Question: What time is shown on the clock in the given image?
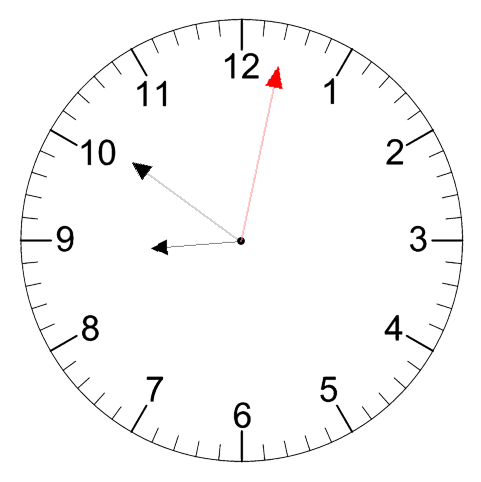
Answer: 08:51:02